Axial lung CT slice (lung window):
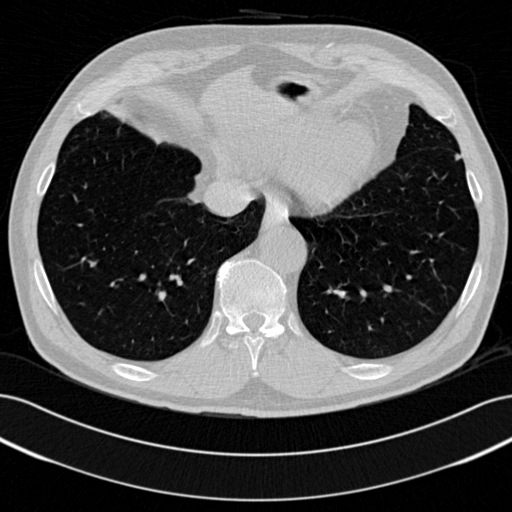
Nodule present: no